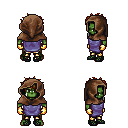
a pixel art fantasy rpg character, male body template, orc, green skin, chain tabard jacket, gold greaves, dark blonde bedhead hairstyle, cloth hood, gold gloves, ghillies, four views (front, back, left, right), 2x2 character sprite sheet, small pixel art, hard edges, no anti-aliasing